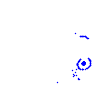
Particle: electron